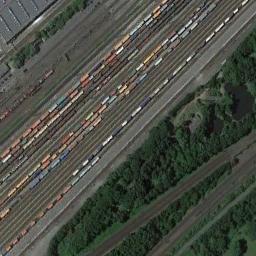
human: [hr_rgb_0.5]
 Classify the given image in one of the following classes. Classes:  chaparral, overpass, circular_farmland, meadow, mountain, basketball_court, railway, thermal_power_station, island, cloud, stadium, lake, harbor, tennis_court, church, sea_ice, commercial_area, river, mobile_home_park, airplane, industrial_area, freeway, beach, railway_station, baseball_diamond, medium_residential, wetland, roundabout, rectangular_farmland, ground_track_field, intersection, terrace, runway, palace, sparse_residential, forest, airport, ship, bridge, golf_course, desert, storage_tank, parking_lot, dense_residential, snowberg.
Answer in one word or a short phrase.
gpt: railway